Question: I'm trying to do something like this using css:

I need it to:
1. Only have background (with padding) around the text, and
2. Have a solid line occupying 100% page width thereafter
For example, I'd like to be able to do the following:
'''
<div style="my-custom-style">T E X T</div>
'''
Would appreciate some input
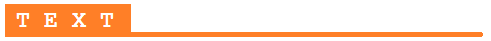
Answer: You can use the ':after' pseudo element to minimise markup.
The point is to position the pseudo element absolutly and keep the div's position to default static position. This way, setting the pseudo element to 'width:100%;' will make it span the whole width of the divs parent (you will although need to set that parent to an other position than the default static position. In the following demo it is the 'body' element) :
<URL>
'''
body{
position:relative;
}
div{
background-color:#FF7F27;
display:inline-block;
}
div:after{
position:absolute;
display:block;
content:'';
width:100%;
height:5px;
background-color:inherit;
}
'''
---
1. As stated in comments by @Paulie_D, you should be using a text node to display text like <span> <p> <li> <h1> <h2> ... Using this technique, <span> or a title tag should suit you depending on the content you need to display.
2. As Stated by @KheemaPandey using a manual space between the letters isn't the best considering HTML semantics , maintainability of your code and the "concept" of CSS styling. You should be using letters-spacing to space your letters.
Considering both points, your code could look like this :
<URL>
'''
<span>TEXT</span>
'''
'''
body{
position:relative;
}
span{
background-color:#FF7F27;
display:inline-block;
letter-spacing:0.5em;
}
span:after{
position:absolute;
display:block;
content:'';
width:100%;
height:5px;
background-color:inherit;
}
'''